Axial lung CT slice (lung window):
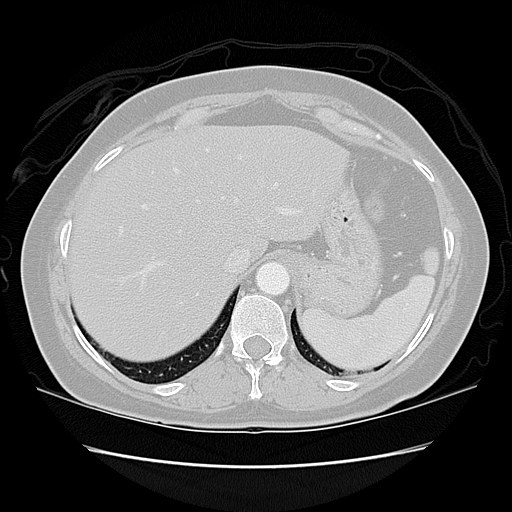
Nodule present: no